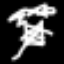
Label: palm tree